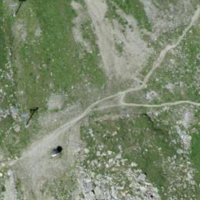
EUNIS habitat code: 31
Species observed at this site:
Gypaetus barbatus
Aquila chrysaetos
Dendrocopos major
Silene acaulis
Phoenicurus ochruros
Sitta europaea
Nucifraga caryocatactes
Pyrrhocorax graculus
Falco tinnunculus
Ficedula hypoleuca